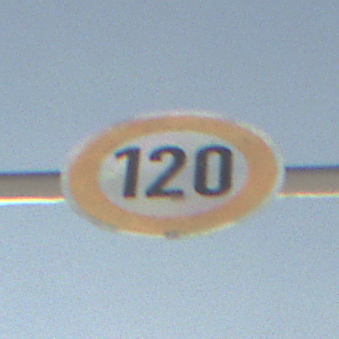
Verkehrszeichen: Geschwindigkeit120
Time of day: MorningAfternoon
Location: Outdoor (Suburban)
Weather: PartlyCloudy
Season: NotSpecified
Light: Natural